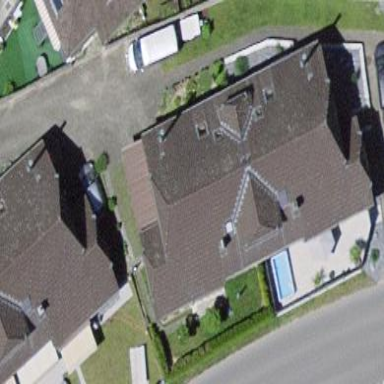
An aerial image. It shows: Terrace building.